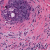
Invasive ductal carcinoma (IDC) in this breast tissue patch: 0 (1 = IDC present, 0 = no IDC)